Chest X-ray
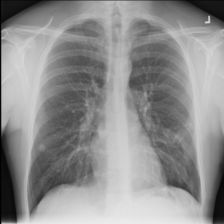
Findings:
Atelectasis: positive
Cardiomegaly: negative
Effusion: negative
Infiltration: negative
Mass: negative
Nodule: positive
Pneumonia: negative
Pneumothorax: negative
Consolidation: negative
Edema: negative
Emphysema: negative
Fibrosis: negative
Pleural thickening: negative
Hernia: negative